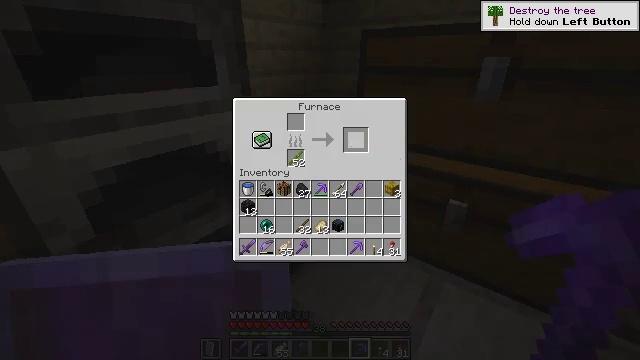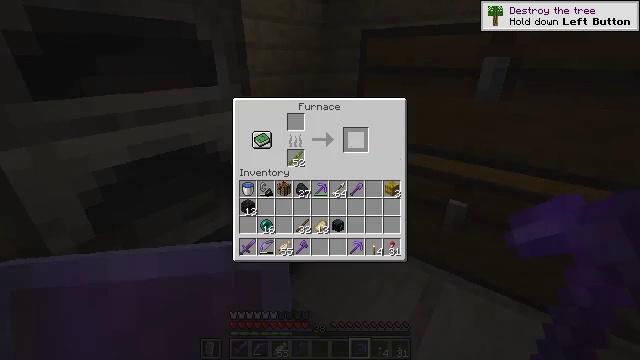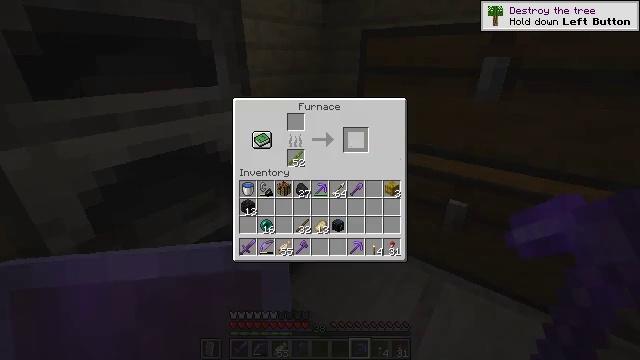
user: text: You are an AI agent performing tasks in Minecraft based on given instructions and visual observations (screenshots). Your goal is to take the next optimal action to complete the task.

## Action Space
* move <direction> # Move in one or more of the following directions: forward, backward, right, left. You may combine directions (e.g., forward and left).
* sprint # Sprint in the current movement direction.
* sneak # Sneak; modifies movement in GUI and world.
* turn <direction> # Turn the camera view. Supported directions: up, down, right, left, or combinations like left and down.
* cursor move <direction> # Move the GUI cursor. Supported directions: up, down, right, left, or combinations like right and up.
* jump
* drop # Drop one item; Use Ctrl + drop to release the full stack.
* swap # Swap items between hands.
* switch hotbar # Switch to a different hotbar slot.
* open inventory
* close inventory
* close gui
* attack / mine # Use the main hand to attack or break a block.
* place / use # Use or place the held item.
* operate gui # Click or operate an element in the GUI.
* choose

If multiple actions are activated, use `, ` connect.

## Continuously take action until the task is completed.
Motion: motion action
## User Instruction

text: Heat cod in the furnace to get cooked cod.
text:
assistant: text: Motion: sneak
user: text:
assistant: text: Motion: no_op
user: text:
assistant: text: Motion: no_op